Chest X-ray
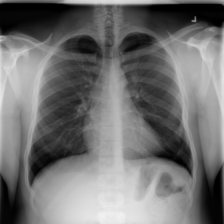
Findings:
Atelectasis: negative
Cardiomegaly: negative
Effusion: negative
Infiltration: negative
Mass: negative
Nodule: negative
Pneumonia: negative
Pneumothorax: negative
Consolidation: negative
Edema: negative
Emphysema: negative
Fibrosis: negative
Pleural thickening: negative
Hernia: negative